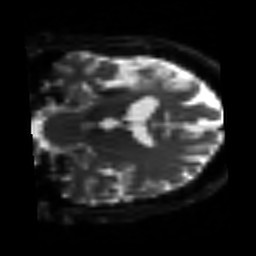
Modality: sbref
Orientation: coronal
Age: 41
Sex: male
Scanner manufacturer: siemens
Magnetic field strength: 3 T
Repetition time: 3.2 s
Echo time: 0.081 s